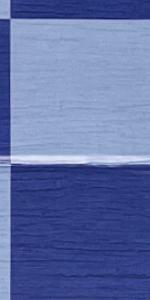
Label: Empty